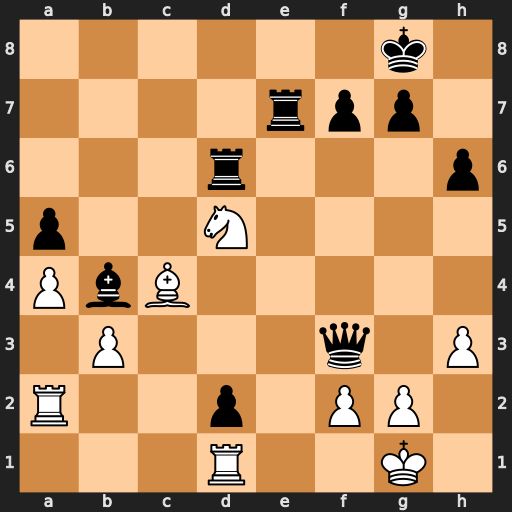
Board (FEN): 6k1/4rpp1/3r3p/p2N4/PbB5/1P3q1P/R2p1PP1/3R2K1
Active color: w
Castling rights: -
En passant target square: -
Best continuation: Nxe7+ Kf8 gxf3